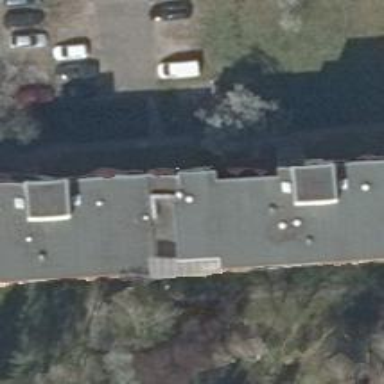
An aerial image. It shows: Building consisting of apartments.